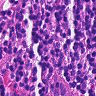
Metastatic tissue present: no